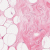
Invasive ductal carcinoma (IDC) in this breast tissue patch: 0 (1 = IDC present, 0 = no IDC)